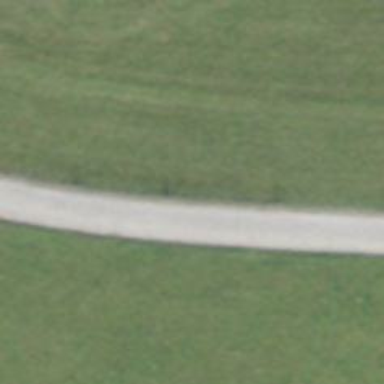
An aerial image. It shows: Asphalt track with grade1 quality.